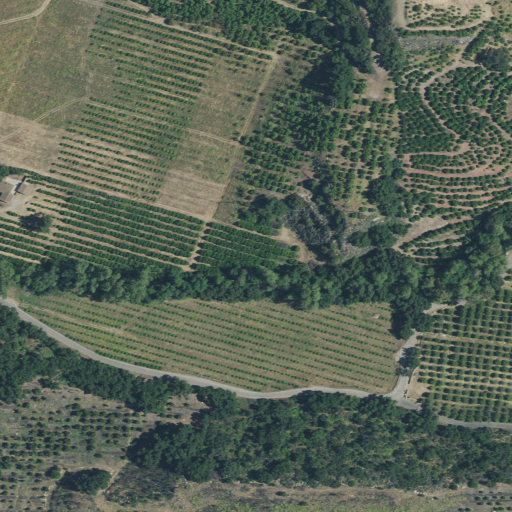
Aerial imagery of valley in California named Wilsie Canyon containing mixed forest, cultivated crops, shrub, open development, evergreen forest, grassland, and low intensity development